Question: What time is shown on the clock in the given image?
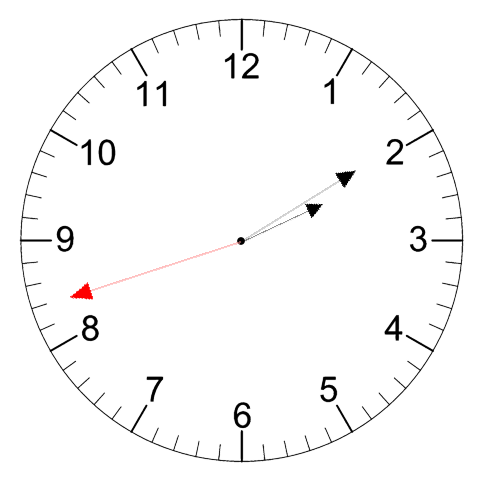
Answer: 02:09:42